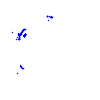
Particle: kaon